Question: I am building a simple app which displays a users Contacts with photos like this -

The contacts are each a positioned subview, with another subview inside containing a UIImageView to generate the images w/rounded corners and a UILabel.
Scrolling becomes rather choppy on both iPhone 4/4s and iPhone 5, however, even with only 6-7 contacts. Also, the choppyness seems to be constant. It doesn't matter if they have 8 contacts or 500 contacts, it doesn't get worse or better either way.
Does anybody know why this might be? The algorithm that generated this grid can be seen below. Are there any specific properties on the UIScrollView I haven't set, etc?
'''
- (void) generateContactGrid
{
CFArrayRef allPeople = ABAddressBookCopyArrayOfAllPeople(self.addressBook);
CFIndex nPeople = ABAddressBookGetPersonCount(self.addressBook);
int peopleInARow = 0;
int maxPeopleInARow = 3;
int positionFromTop = 20;
int IMAGE_SIZE = 70;
float animationOffset = .5;
float animationOffsetChange = .3;
float animationDuration = .5;
int scaleOffset = 40;
int screenWidth = 320;
int startingPositionFromLeft = 26;
int positionFromLeft = startingPositionFromLeft;
int topOffset = 40;
int leftOffset = 26;
int numberOfRows = 0;
UIView *contactContainer;
UIImage* image;
CALayer *l;
NSString *name;
NSString *lastName;
NSString *firstName;
UIImageView *newimageview;
UILabel *label;
UIView *contactImageContainer;
for ( int i = 0; i < nPeople; i++ )
{
ABRecordRef person = CFArrayGetValueAtIndex(allPeople, i);
firstName = (__bridge_transfer NSString*)ABRecordCopyValue(person,kABPersonFirstNameProperty);
lastName = (__bridge_transfer NSString*)ABRecordCopyValue(person, kABPersonLastNameProperty);
name = [NSString stringWithFormat:@"%@ %@", firstName, lastName];
if(ABPersonHasImageData(person)){
NSLog(@"Current Contact Being Generated: %@", name);
image = [UIImage imageWithData:(__bridge NSData *)ABPersonCopyImageData(person)];
NSLog(@"Contact's Position From Left: %i", positionFromLeft);
newimageview = [[UIImageView alloc] initWithFrame:CGRectMake(-scaleOffset/2, -scaleOffset/2, IMAGE_SIZE+scaleOffset, IMAGE_SIZE+scaleOffset)];
newimageview.contentMode = UIViewContentModeScaleAspectFit;
[newimageview setImage: image];
contactContainer = [[UIView alloc] initWithFrame:CGRectMake(positionFromLeft, positionFromTop + 20, IMAGE_SIZE, 200)];
contactImageContainer = [[UIView alloc] initWithFrame:CGRectMake(0, 0, IMAGE_SIZE, IMAGE_SIZE)];
contactImageContainer.clipsToBounds = YES;
l = [contactImageContainer layer];
[l setMasksToBounds:YES];
[l setCornerRadius:IMAGE_SIZE/2];
[l setBorderWidth:0.0];
[l setBorderColor:[[UIColor colorWithRed:234.0/255.0 green:234.0/255.0 blue:234.0/255.0 alpha:.6] CGColor]];
[contactImageContainer addSubview:newimageview];
[contactContainer addSubview:contactImageContainer];
label = [[UILabel alloc] initWithFrame: CGRectMake(0, IMAGE_SIZE + 10, IMAGE_SIZE, 20)];
label.text = firstName;
label.backgroundColor = [UIColor colorWithRed:0/255.0 green:0/255.0 blue:0/255.0 alpha:0];
label.textColor = [UIColor whiteColor];
[label setTextAlignment:NSTextAlignmentCenter];
[label setFont:[UIFont fontWithName:@"Arial-BoldMT" size:14]];
[contactContainer addSubview:label];
contactContainer.alpha = 0;
[UIView beginAnimations:nil context:nil];
[UIView setAnimationDuration:animationDuration];
[UIView setAnimationDelay:animationOffset];
animationOffset+= animationOffsetChange;
[UIView setAnimationCurve:UIViewAnimationCurveEaseOut];
contactContainer.alpha = 1;
CGRect temp = contactContainer.frame;
temp.origin.y = positionFromTop;
contactContainer.frame = temp;
[UIView commitAnimations];
if(peopleInARow >= 2){
positionFromTop += IMAGE_SIZE + topOffset;
peopleInARow = 0;
positionFromLeft = startingPositionFromLeft;
numberOfRows++;
} else {
peopleInARow += 1;
positionFromLeft += IMAGE_SIZE + leftOffset;
}
[self.scrollView addSubview:contactContainer];
[self.scrollView bringSubviewToFront:contactContainer];
}
}
NSLog(@"%i", numberOfRows);
self.scrollView.contentSize = CGSizeMake(screenWidth, 150 * numberOfRows);
}
'''
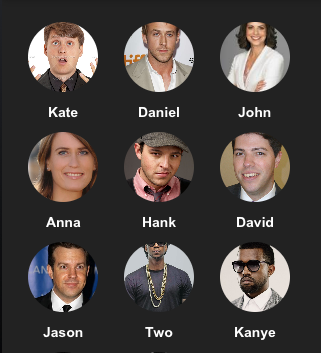
Answer: Use Instruments to measure what exactly makes your app slow. Everything else is just guessing.
But I will guess anyways. This most likely is the masking you apply to your UIImageViews. Try disabling that and see if it is still slow (and by see I mean measure, of course). If that is indeed the cause there are two things you can try. First you can set the shouldRasterize property of the masked layer and see if that actually is enough. This could make things worse though if your layers get changed a lot. The other option would be to render those masked pictures with Core Graphics instead of using layers.